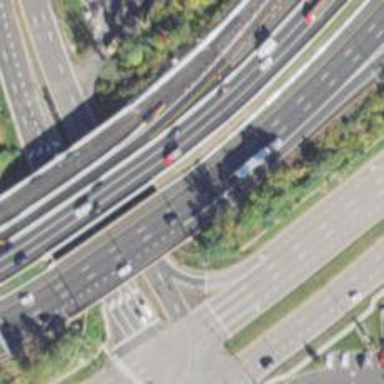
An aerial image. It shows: Motorway junction.